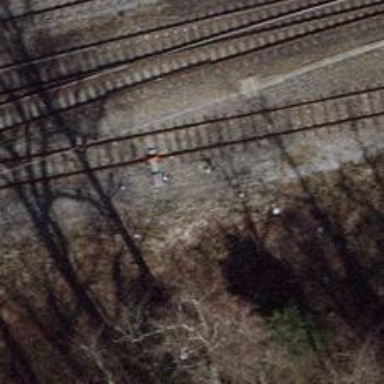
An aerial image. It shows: Wedge used for railway derailment.